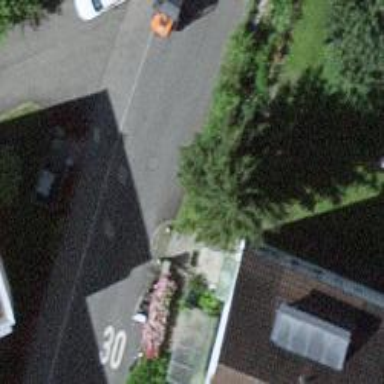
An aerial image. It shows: Car-sharing service available at this location.